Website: crate-barrel
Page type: billing-address
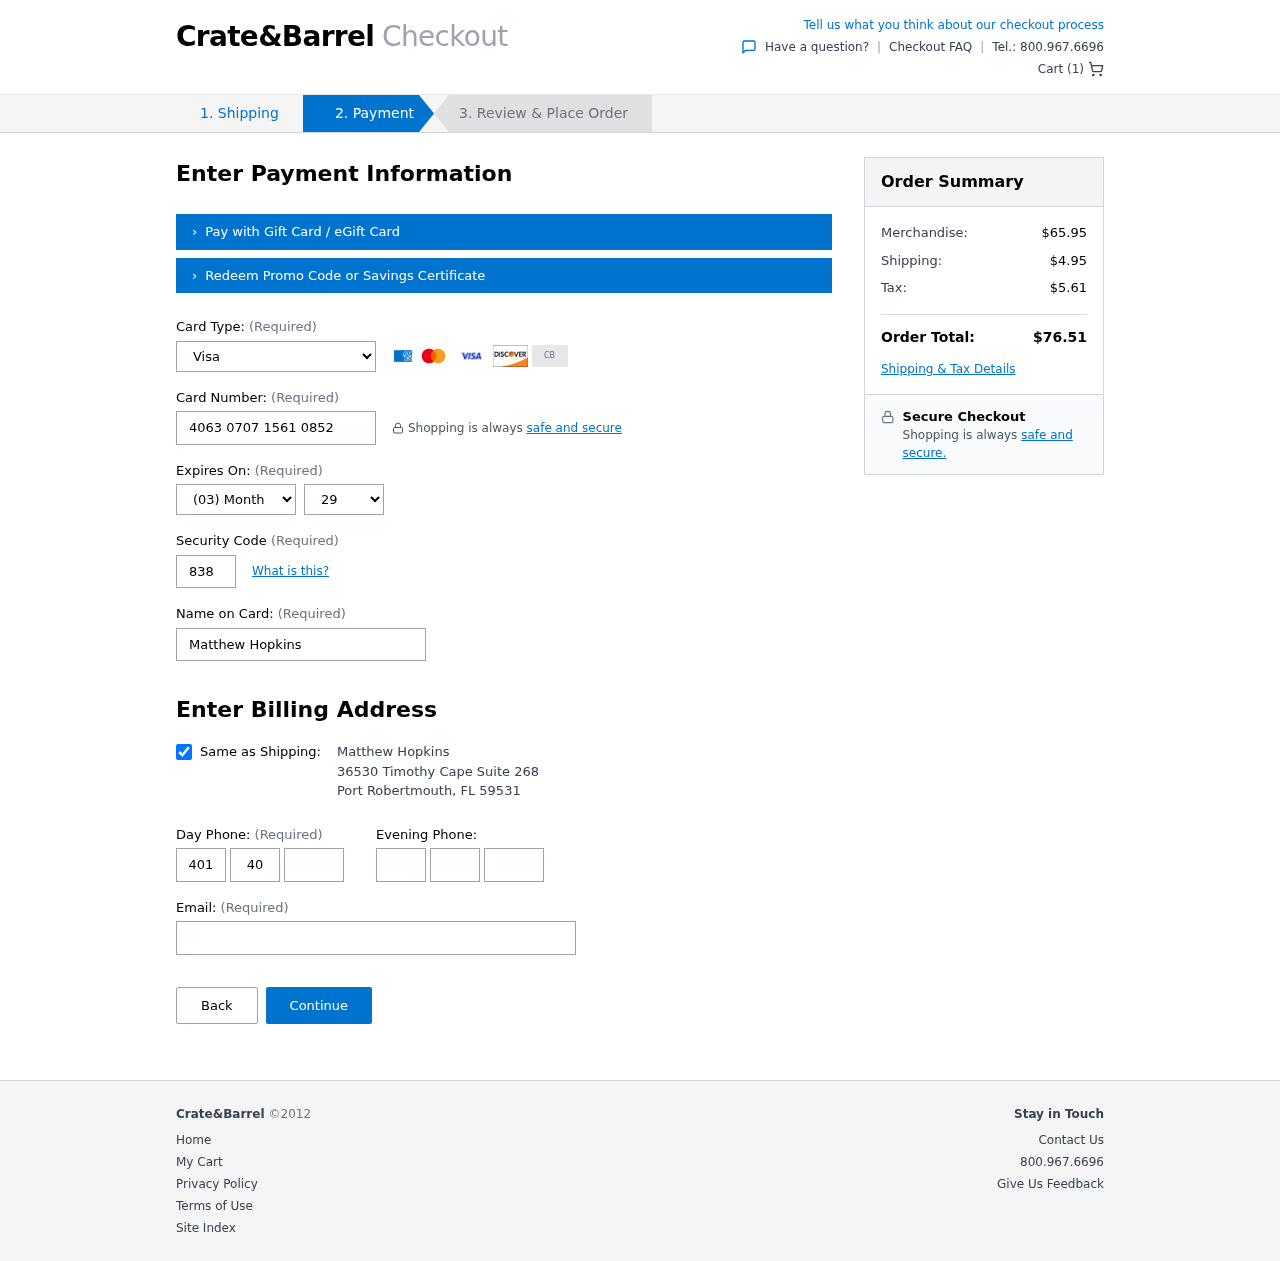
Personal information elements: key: PII_CARD_CVV
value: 838
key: PII_CARD_EXPIRY_MONTH
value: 03
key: PII_CARD_EXPIRY_YEAR
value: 29
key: PII_CARD_NUMBER
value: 4063 0707 1561 0852
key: PII_CARD_TYPE
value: Visa
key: PII_CITY
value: Port Robertmouth
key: PII_EMAIL
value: matthew.hopkins@hotmail.com
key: PII_FULLNAME
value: Matthew Hopkins
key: PII_PHONE_ALT_AREA
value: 893
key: PII_PHONE_ALT_PREFIX
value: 202
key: PII_PHONE_ALT_SUFFIX
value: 2832
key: PII_PHONE_AREA
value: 401
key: PII_PHONE_PREFIX
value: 403
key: PII_PHONE_SUFFIX
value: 4692
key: PII_POSTCODE
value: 59531
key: PII_STATE_ABBR
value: FL
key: PII_STREET
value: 36530 Timothy Cape Suite 268
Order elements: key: ORDER_NUM_ITEMS
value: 1
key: ORDER_SUBTOTAL
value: $65.95
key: ORDER_SHIPPING_COST
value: $4.95
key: ORDER_TAX
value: $5.61
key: ORDER_TOTAL
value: $76.51